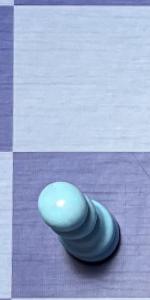
Label: Pawn_White